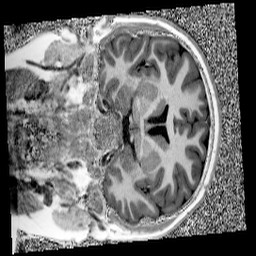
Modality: UNIT1
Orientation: coronal
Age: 10
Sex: male
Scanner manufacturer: siemens
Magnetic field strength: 3 T
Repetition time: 4 s
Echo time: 0.00303 s